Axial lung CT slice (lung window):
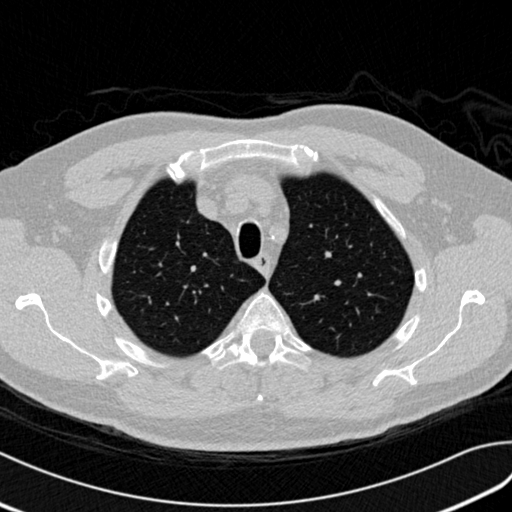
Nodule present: no